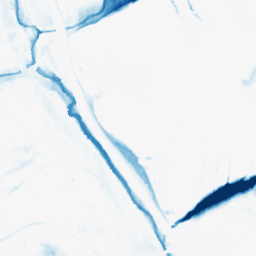
Category: morphological
Decomposition family: morphological_ellipse
Decomposition parameters: operation: closing
width: 30
height: 10
Upsampling method: quadratic
Upsampling parameters: scale: 4
Upsampling scale: 4